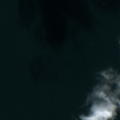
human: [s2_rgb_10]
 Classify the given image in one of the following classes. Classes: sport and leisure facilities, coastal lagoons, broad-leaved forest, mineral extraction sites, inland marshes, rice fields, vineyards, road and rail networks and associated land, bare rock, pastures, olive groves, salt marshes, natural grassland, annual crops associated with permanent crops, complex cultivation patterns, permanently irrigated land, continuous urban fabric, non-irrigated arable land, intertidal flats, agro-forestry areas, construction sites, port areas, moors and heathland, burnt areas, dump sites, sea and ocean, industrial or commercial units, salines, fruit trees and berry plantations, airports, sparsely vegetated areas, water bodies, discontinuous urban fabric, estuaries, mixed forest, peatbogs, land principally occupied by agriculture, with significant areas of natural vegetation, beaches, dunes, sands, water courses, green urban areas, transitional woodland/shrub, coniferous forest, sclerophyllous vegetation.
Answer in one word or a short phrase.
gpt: sea and ocean